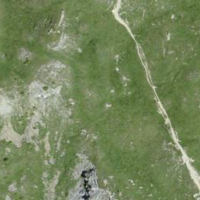
EUNIS habitat code: 26
Species observed at this site:
Saxifraga oppositifolia
Gentianella campestris
Hedysarum hedysaroides